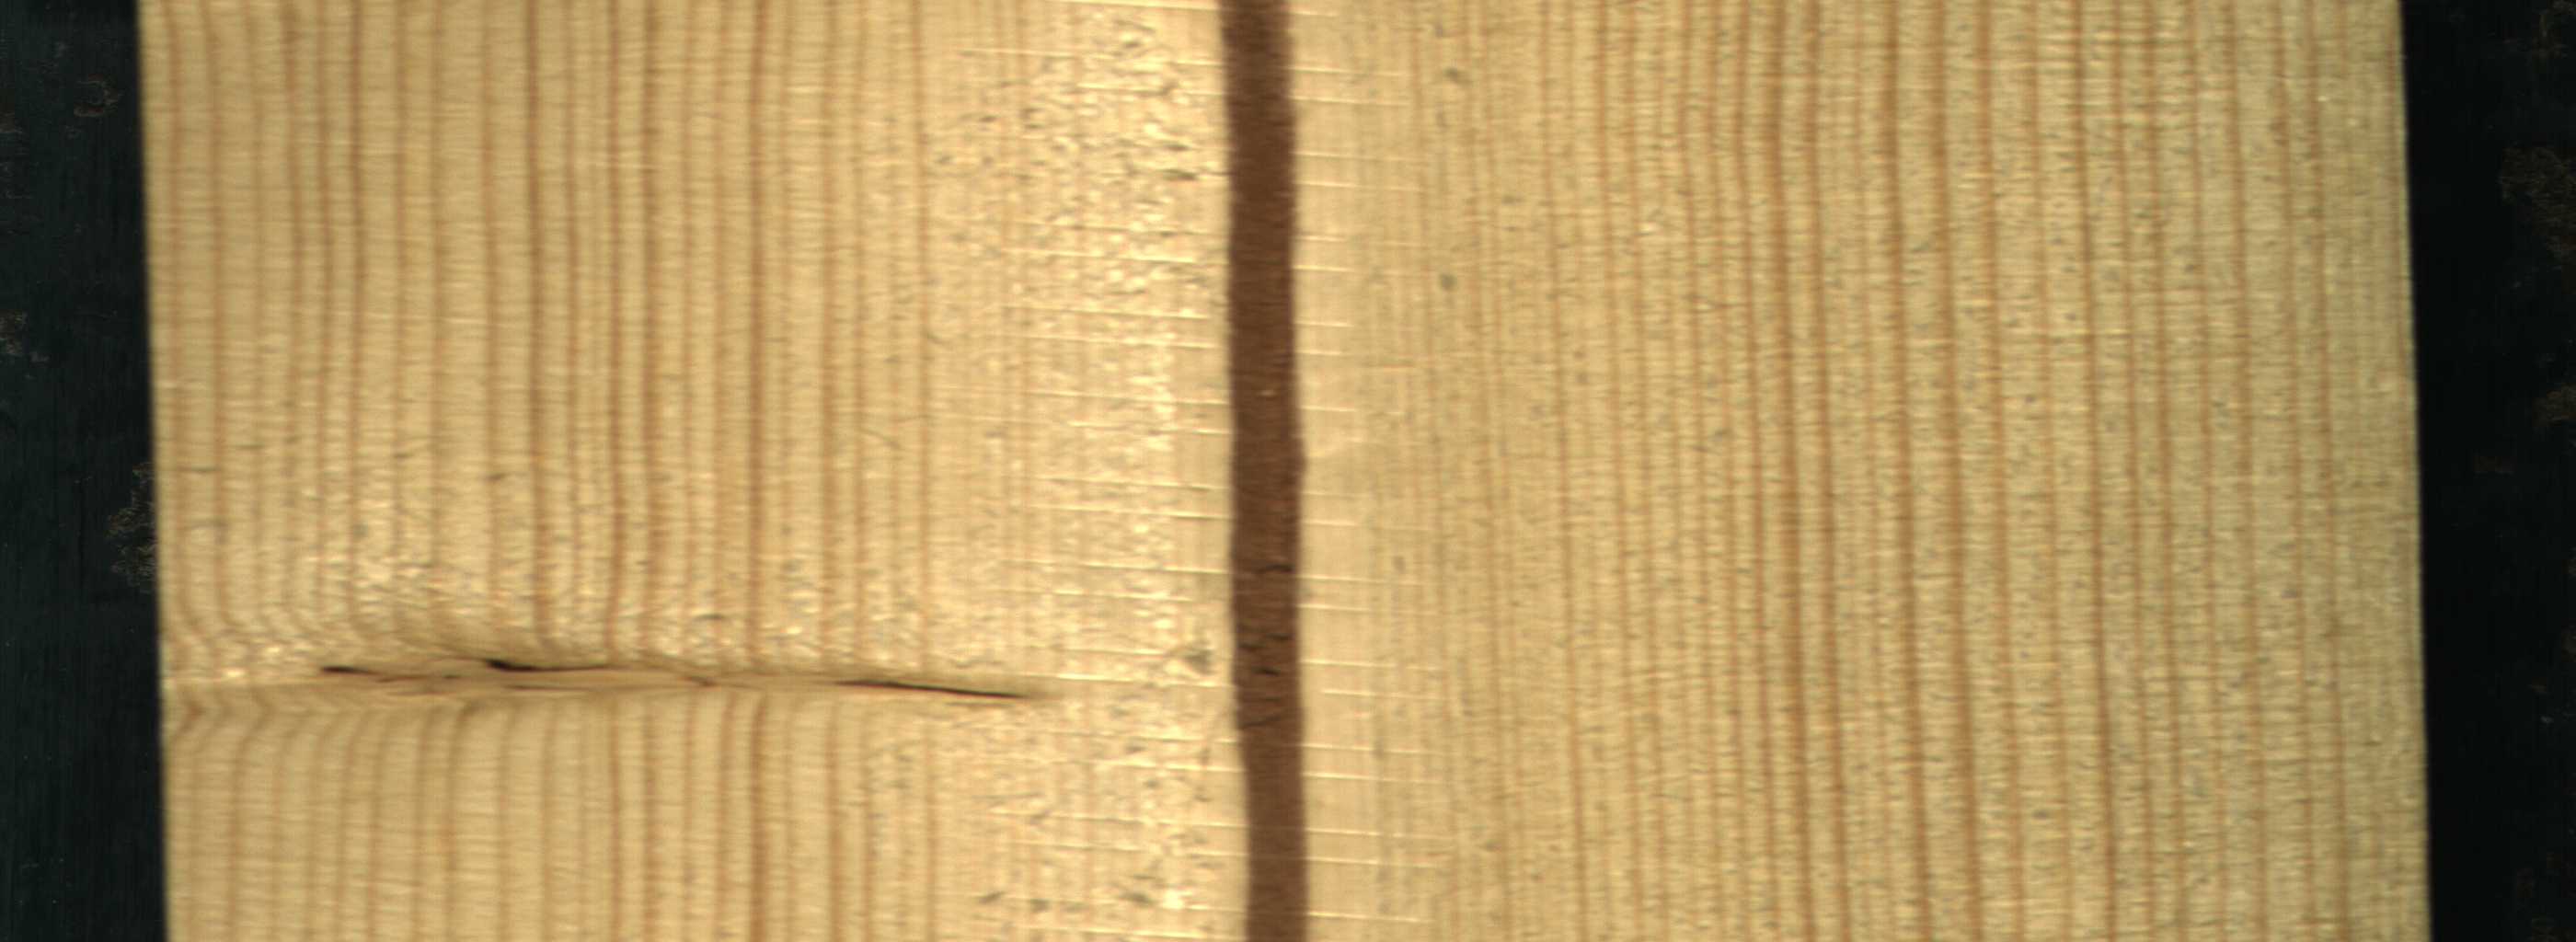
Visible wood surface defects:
Marrow
Crack
Crack
Crack